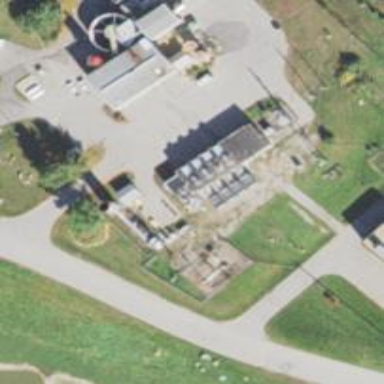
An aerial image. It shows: Generator for power supply.